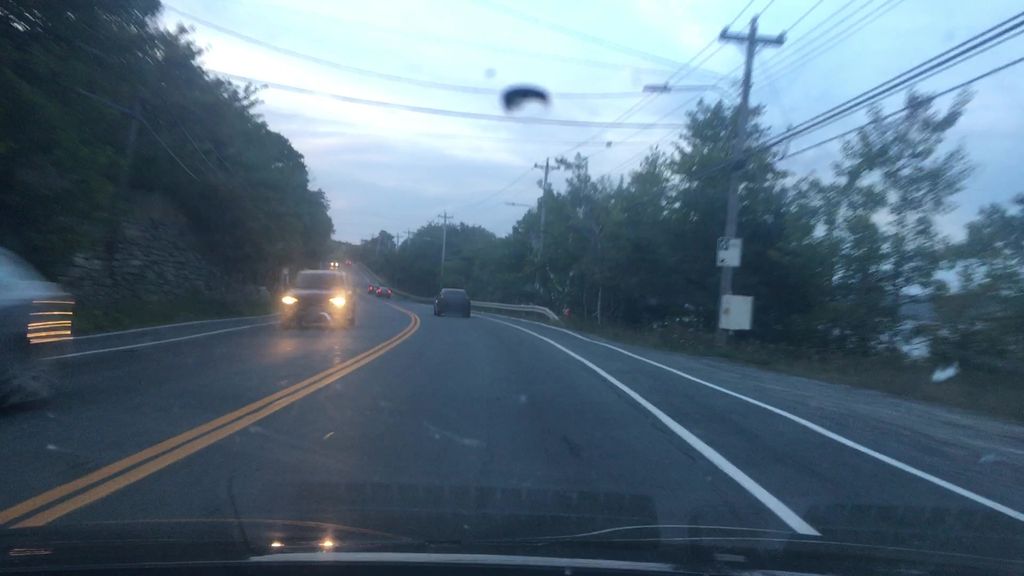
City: halifax